Question: Given the first 8 numbers in the nine-square grid, calculate the smallest positive integer such that the sum of this number plus all previous numbers is an integer multiple of 20
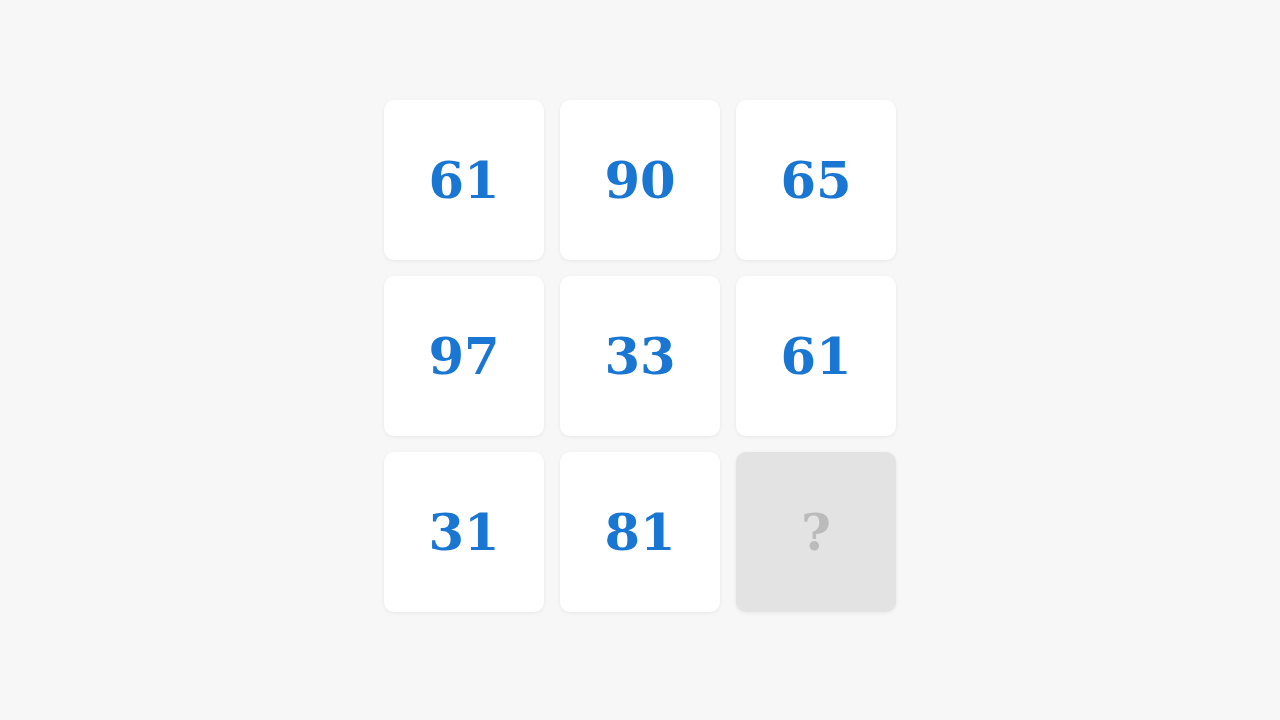
Answer: 1